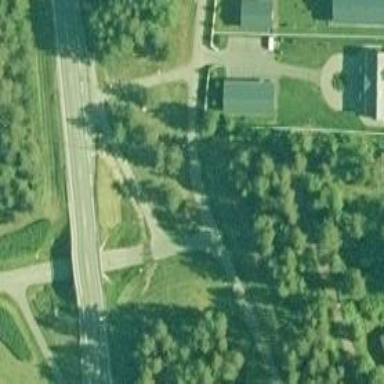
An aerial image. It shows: Asphalt cycleway.